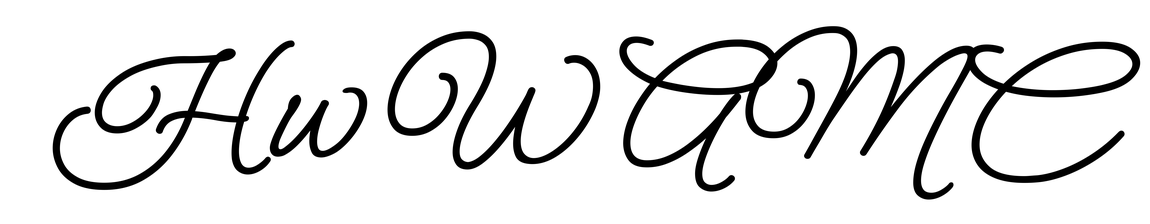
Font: MeowScript-Regular